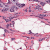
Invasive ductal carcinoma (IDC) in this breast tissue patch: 1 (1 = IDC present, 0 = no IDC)